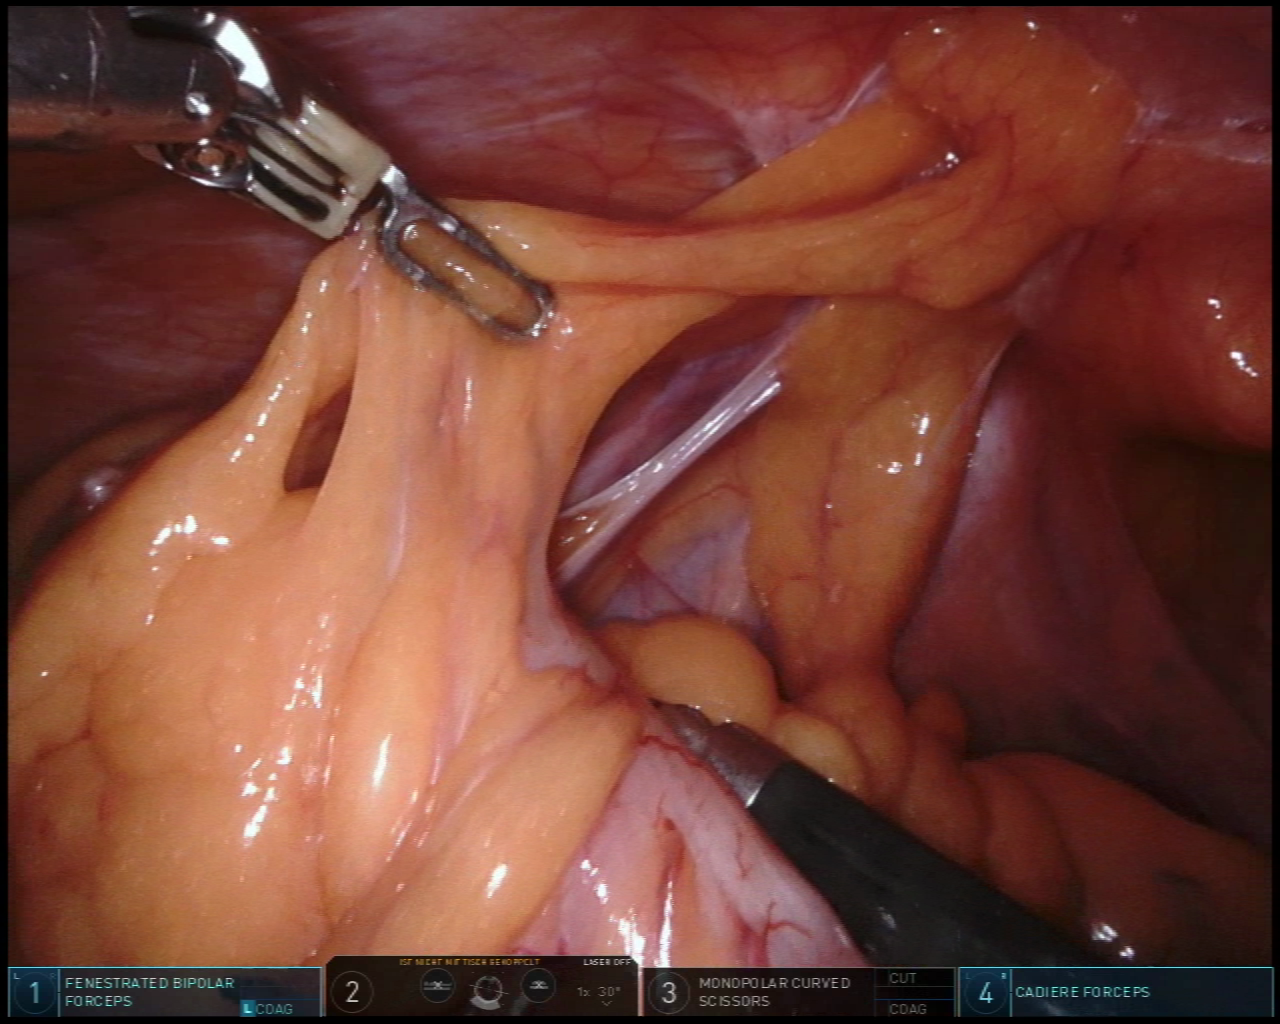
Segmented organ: abdominal_wall
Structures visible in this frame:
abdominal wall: yes
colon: yes
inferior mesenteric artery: no
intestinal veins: no
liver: no
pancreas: no
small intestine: no
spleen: no
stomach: no
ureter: no
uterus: no
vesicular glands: no